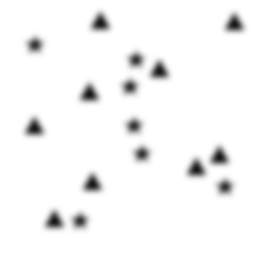
Squares: 0
Triangles: 9
Stars: 7
Total shapes: 16